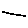
Label: line